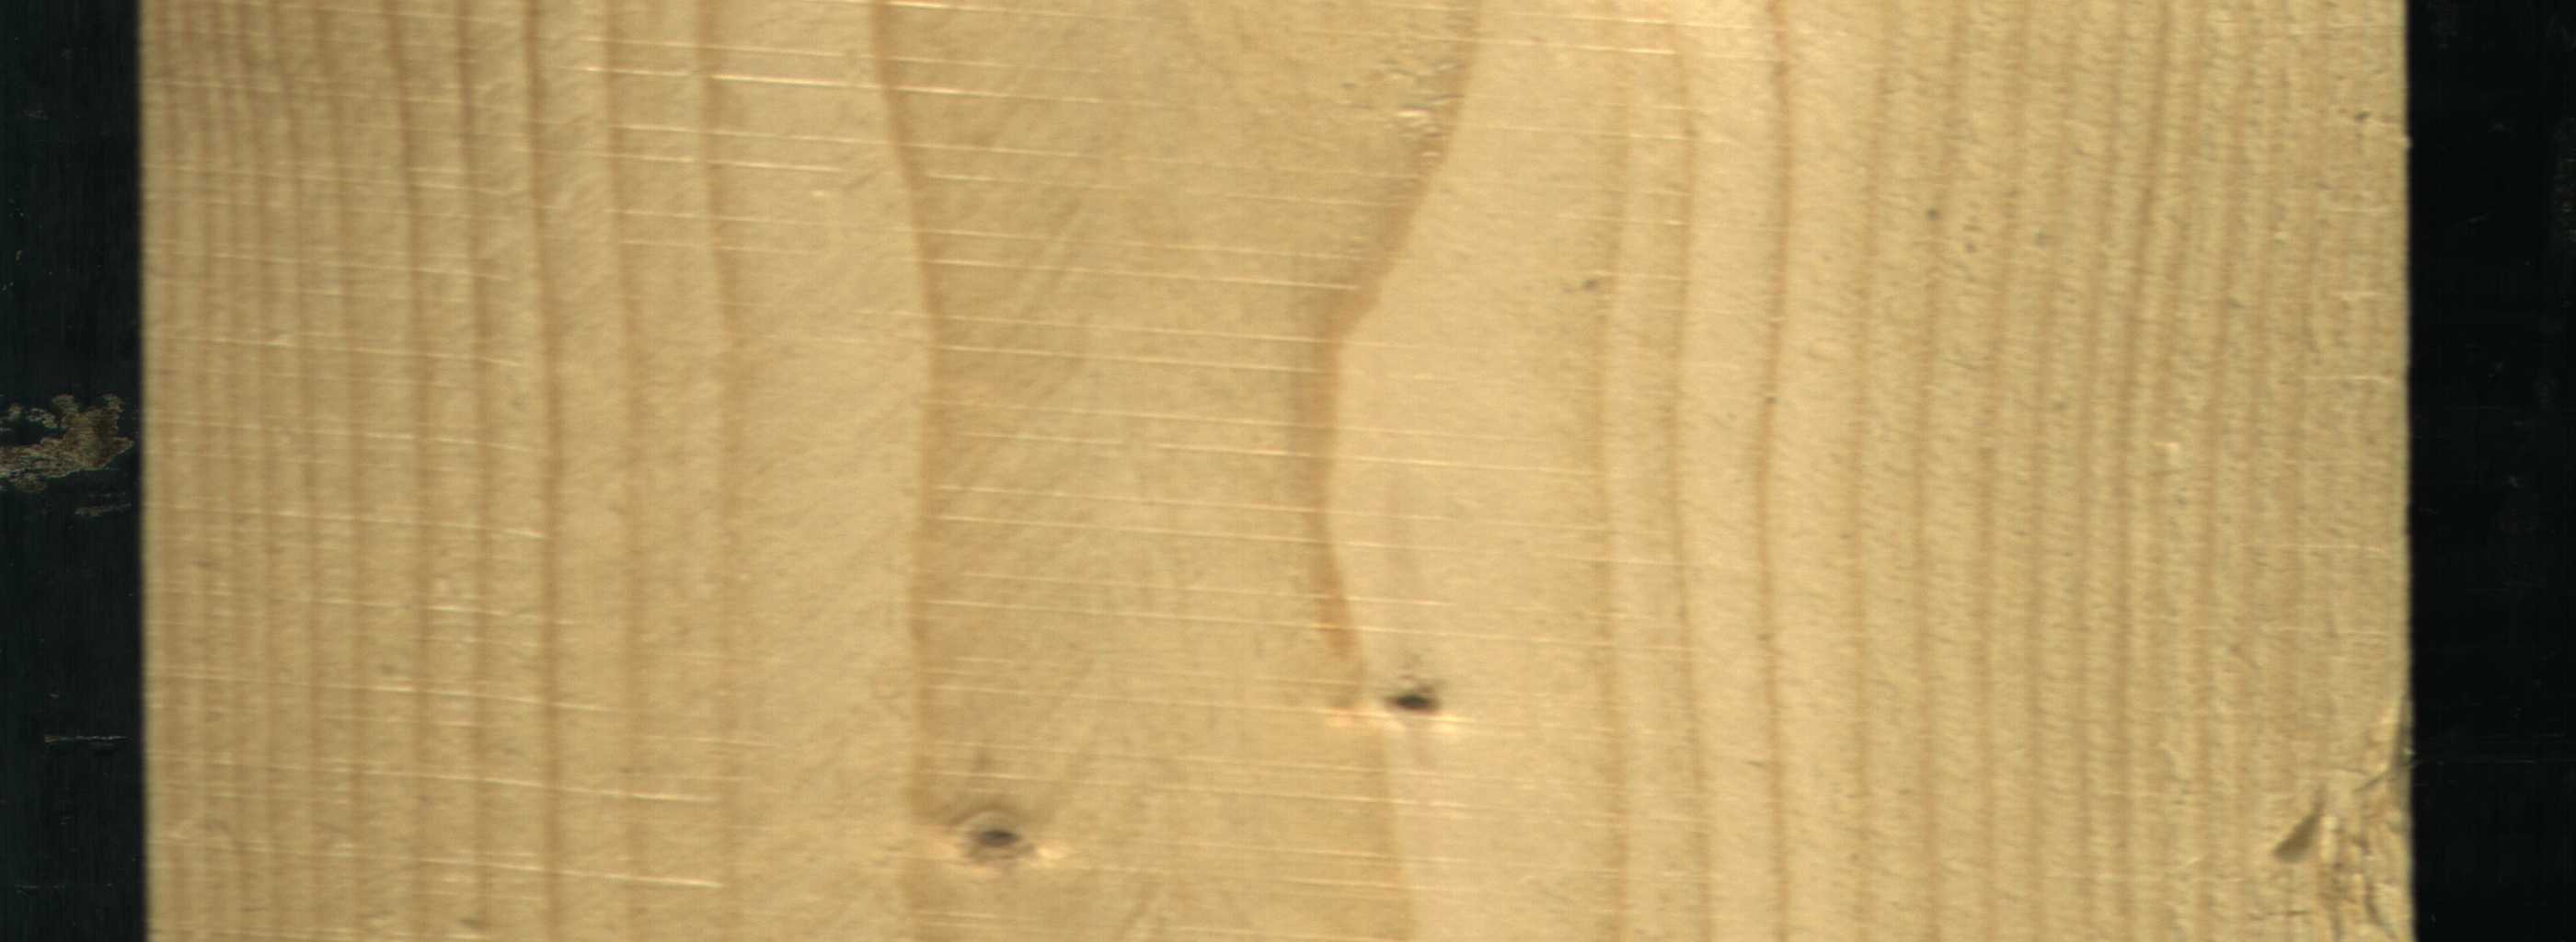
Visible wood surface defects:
Dead_Knot
Live_Knot
Live_Knot